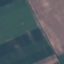
Land use / land cover class: AnnualCrop